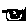
Label: smiley face